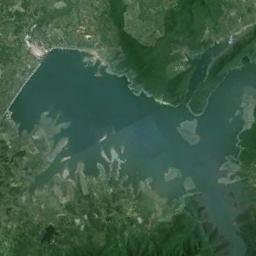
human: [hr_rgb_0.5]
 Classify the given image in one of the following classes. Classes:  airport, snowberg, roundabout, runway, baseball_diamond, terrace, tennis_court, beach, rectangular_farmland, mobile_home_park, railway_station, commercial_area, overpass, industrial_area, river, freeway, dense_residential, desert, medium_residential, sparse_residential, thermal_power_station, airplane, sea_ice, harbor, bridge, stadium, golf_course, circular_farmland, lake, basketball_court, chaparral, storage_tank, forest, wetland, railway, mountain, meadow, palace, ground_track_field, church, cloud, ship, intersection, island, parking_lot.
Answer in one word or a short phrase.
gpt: lake